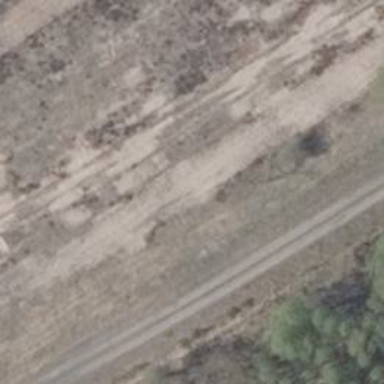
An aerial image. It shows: Sandy track road with grade5 tracktype.